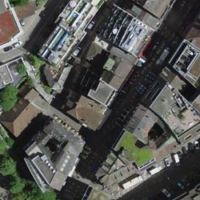
EUNIS habitat code: 54
Species observed at this site:
Passer domesticus